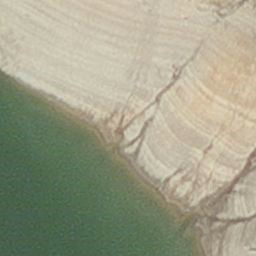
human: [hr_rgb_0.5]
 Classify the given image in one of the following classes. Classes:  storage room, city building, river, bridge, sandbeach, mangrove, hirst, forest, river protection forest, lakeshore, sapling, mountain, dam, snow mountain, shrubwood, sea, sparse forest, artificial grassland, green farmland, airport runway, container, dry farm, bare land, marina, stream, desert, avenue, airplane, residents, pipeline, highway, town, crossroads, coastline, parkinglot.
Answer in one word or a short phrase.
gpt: hirst